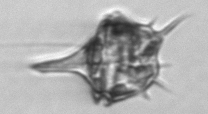
Label: Amylax